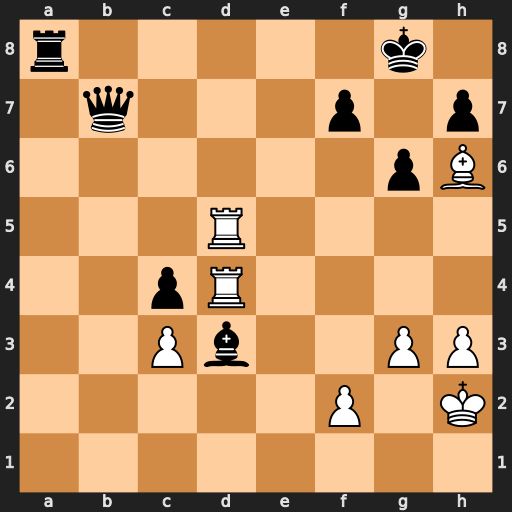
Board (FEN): r5k1/1q3p1p/6pB/3R4/2pR4/2Pb2PP/5P1K/8
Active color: w
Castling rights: -
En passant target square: -
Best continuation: Rd8+ Rxd8 Rxd8#